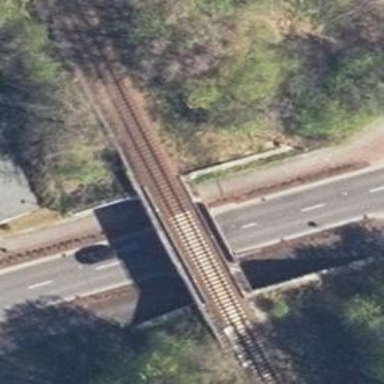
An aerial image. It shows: Railway bridge.